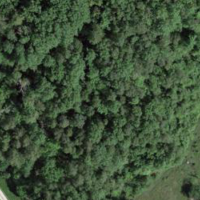
EUNIS habitat code: 41
Species observed at this site:
Conistra vaccinii